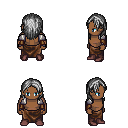
a pixel art fantasy rpg character, male body template, human, dark skin, steel arm armor, robe skirt, gray long hairstyle, leather bracers, maroon shoes, four views (front, back, left, right), 2x2 character sprite sheet, small pixel art, hard edges, no anti-aliasing